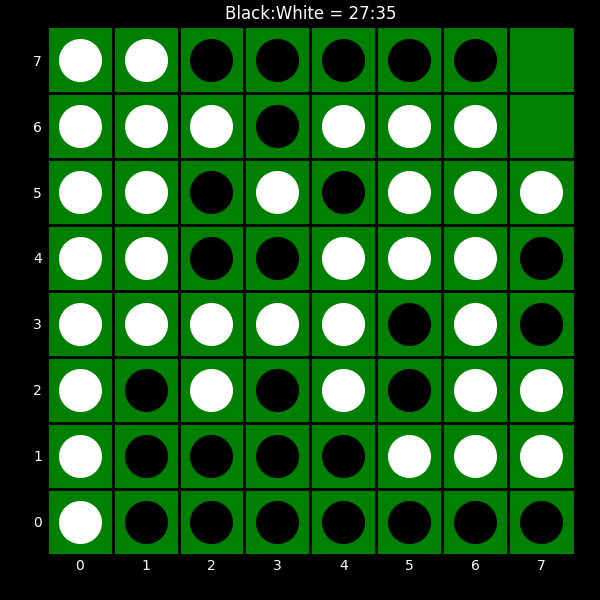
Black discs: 27
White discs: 35